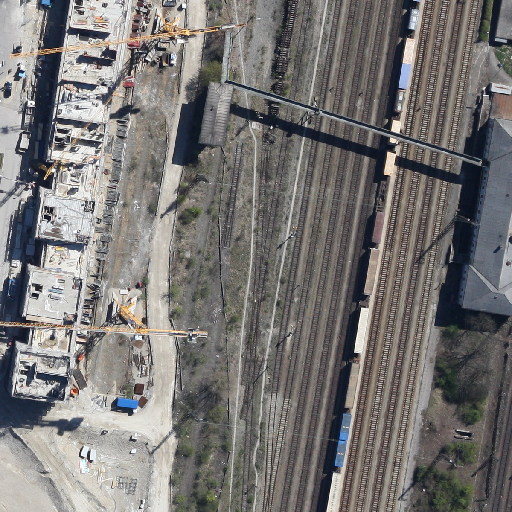
Referring expression: impervious surface